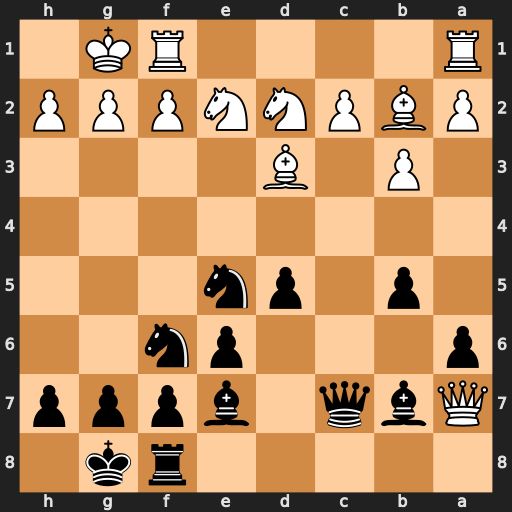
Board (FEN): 5rk1/Qbq1bppp/p3pn2/1p1pn3/8/1P1B4/PBPNNPPP/R4RK1
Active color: b
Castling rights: -
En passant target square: -
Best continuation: Neg4 Ng3 Bc5 Qxc5 Qxc5